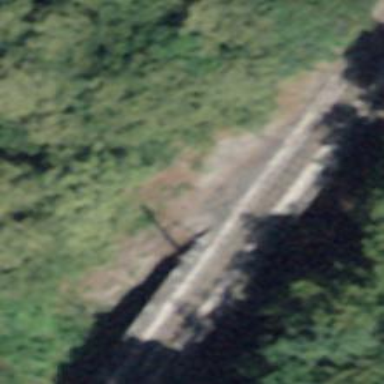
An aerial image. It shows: Narrow-gauge railway bridge with electrified contact lines and one track.